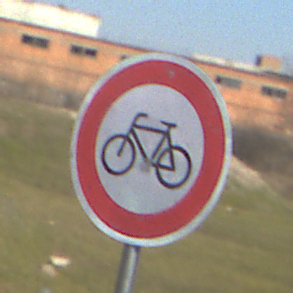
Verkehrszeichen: VerbotRadverkehr
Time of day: MorningAfternoon
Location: Outdoor (Nature)
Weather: PartlyCloudy
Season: NotSpecified
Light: Natural